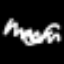
Label: squiggle